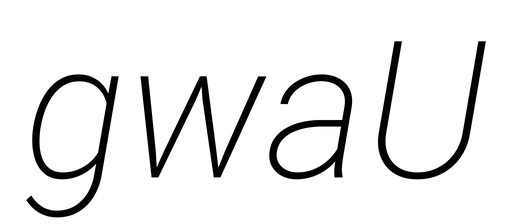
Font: Roboto-Italic_ExtraLight_Italic